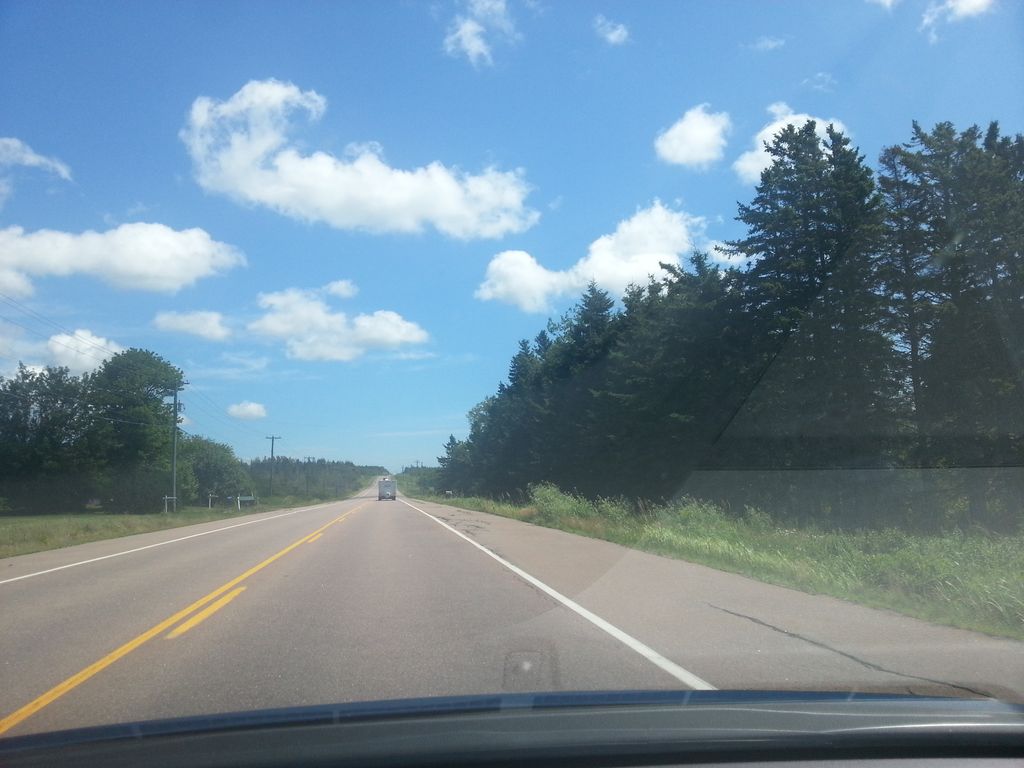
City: charlottetown